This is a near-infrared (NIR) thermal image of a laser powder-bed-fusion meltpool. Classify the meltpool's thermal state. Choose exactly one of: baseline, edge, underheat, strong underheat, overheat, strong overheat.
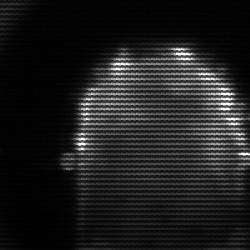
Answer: baseline